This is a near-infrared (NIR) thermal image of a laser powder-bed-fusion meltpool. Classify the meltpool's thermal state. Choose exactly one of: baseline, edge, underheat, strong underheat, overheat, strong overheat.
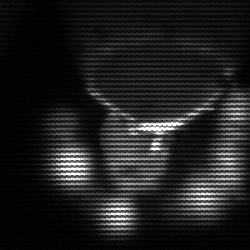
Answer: edge